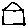
Label: house